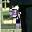
Label: 9